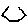
Label: hexagon